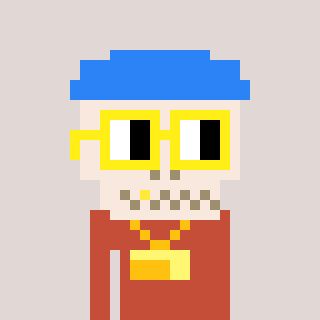
a pixel art character with square yellow glasses, a skeleton-hat-shaped head and a rust-colored body on a warm background